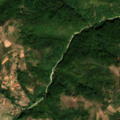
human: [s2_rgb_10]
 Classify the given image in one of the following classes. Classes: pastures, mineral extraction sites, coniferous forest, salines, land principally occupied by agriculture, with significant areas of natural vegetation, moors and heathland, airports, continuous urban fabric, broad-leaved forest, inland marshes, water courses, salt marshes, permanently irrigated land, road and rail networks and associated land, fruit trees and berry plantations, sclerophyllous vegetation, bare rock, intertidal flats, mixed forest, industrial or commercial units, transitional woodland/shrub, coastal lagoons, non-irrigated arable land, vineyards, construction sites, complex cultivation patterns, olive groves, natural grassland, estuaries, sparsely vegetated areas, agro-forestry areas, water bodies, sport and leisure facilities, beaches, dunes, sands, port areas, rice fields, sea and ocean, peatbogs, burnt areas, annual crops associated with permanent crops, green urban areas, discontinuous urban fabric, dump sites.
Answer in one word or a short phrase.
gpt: complex cultivation patterns, land principally occupied by agriculture, with significant areas of natural vegetation, broad-leaved forest